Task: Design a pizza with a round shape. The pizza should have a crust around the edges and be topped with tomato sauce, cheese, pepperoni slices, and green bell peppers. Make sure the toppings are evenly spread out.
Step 426:
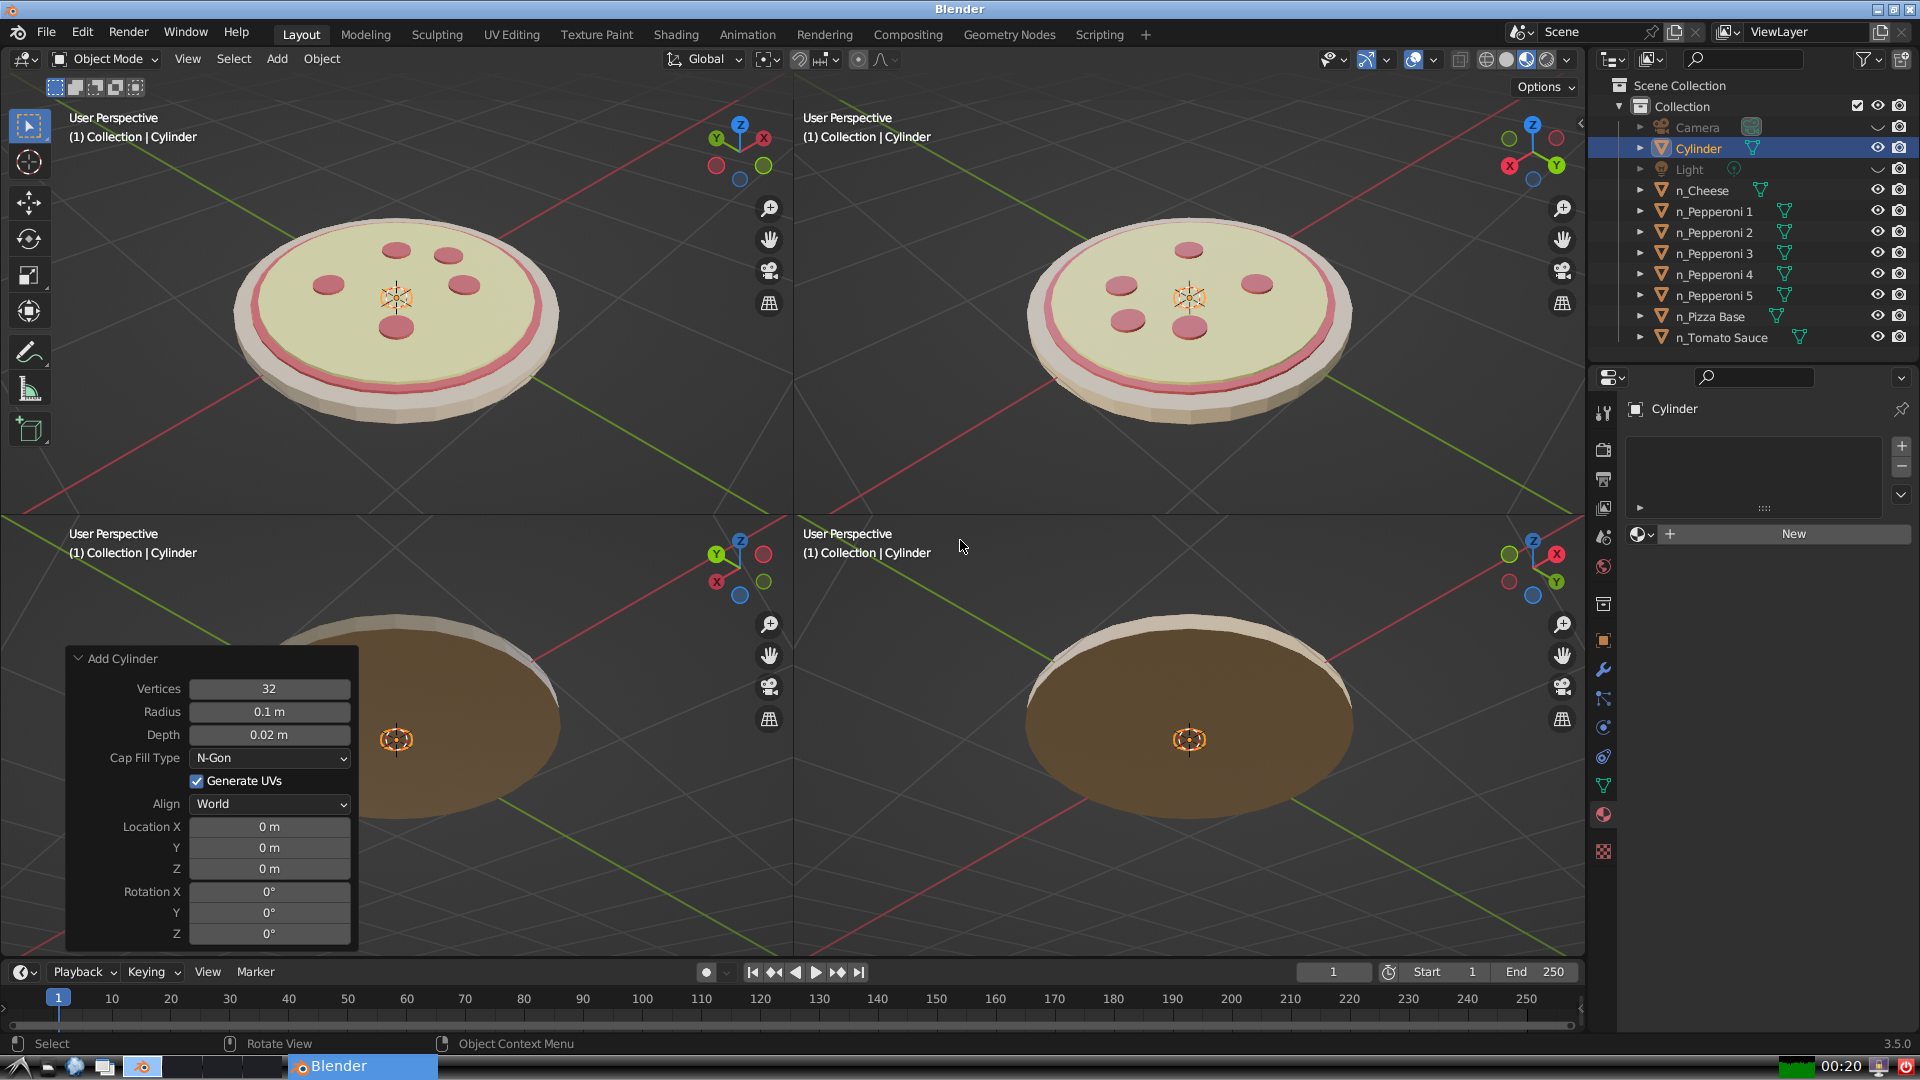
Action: {"key_press": ['Ctrl, Home']}